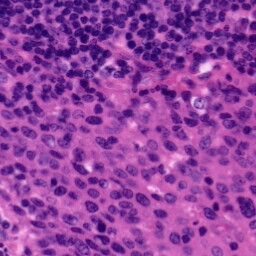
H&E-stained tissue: Tonsil